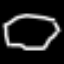
Label: octagon